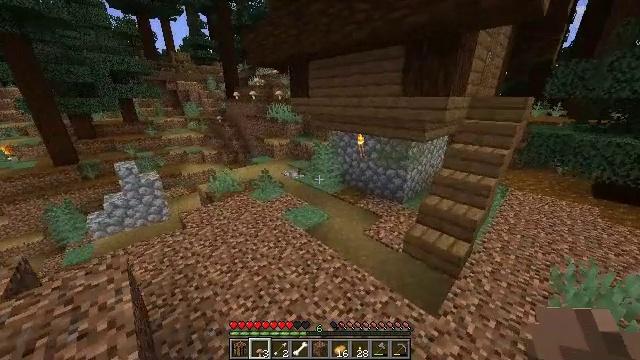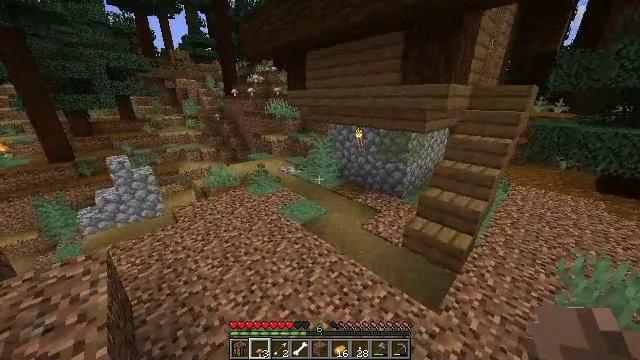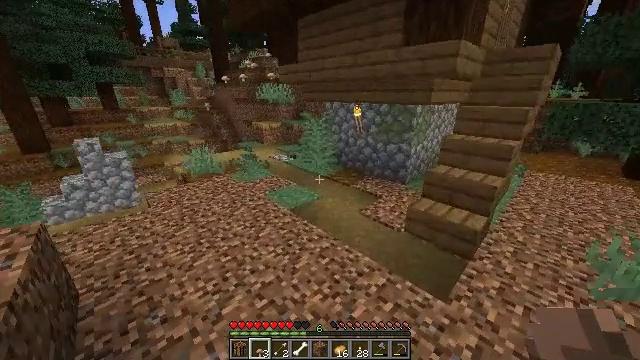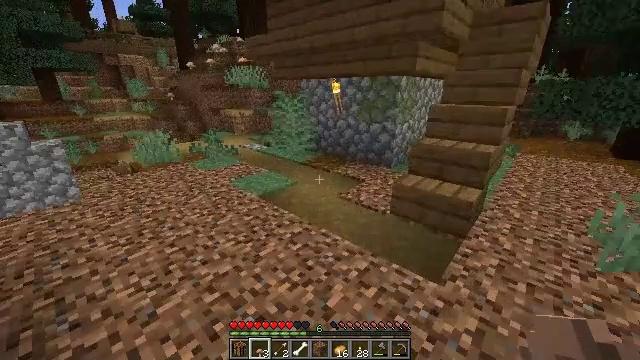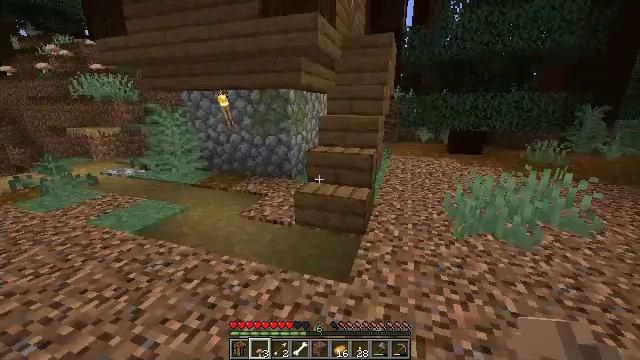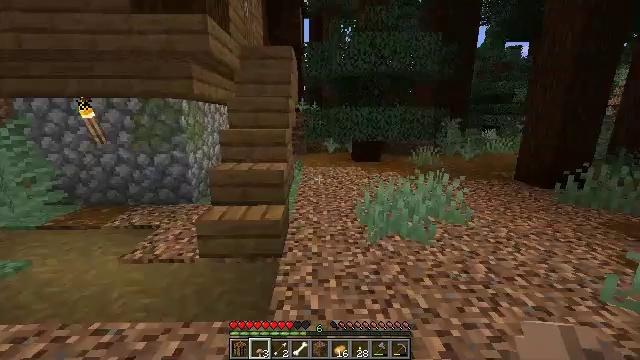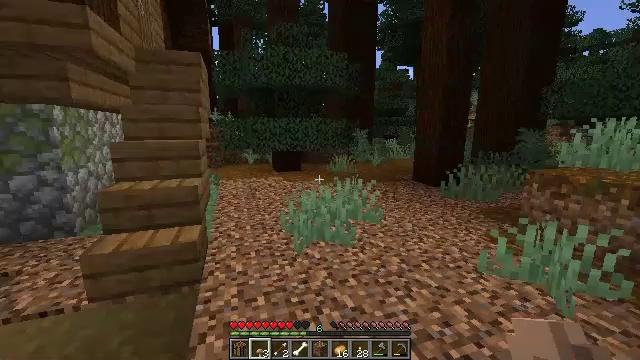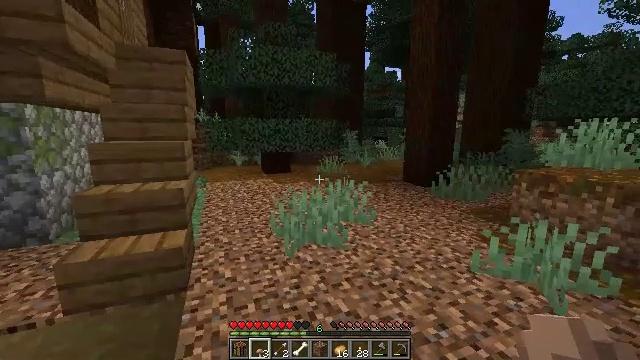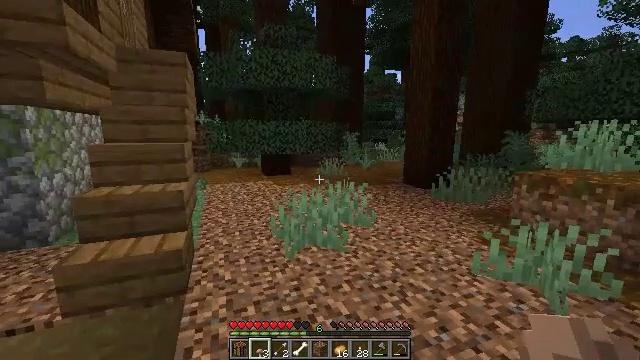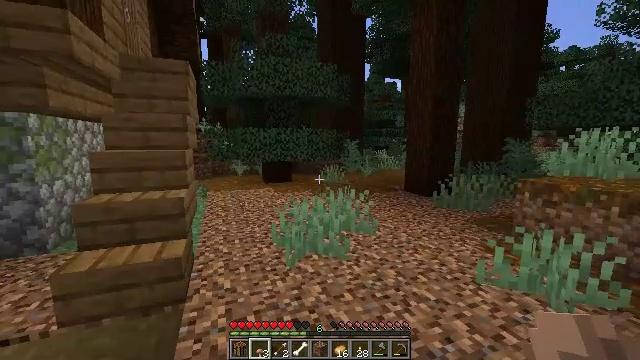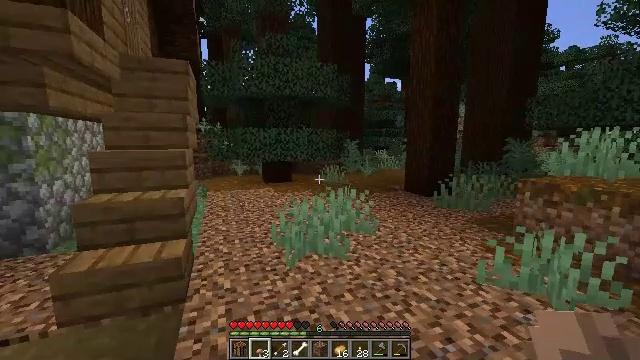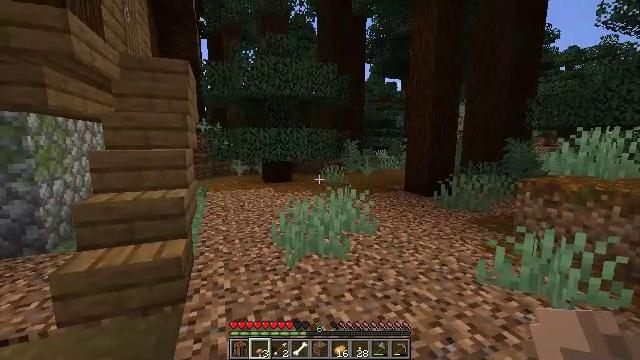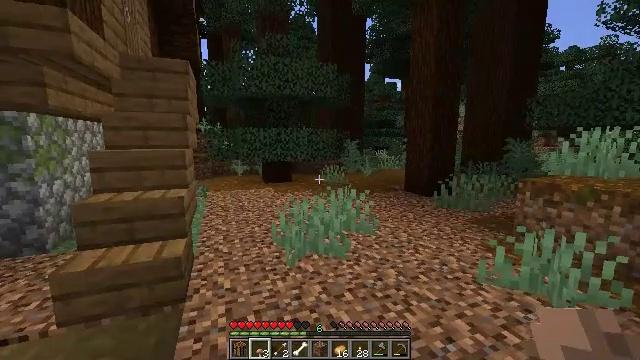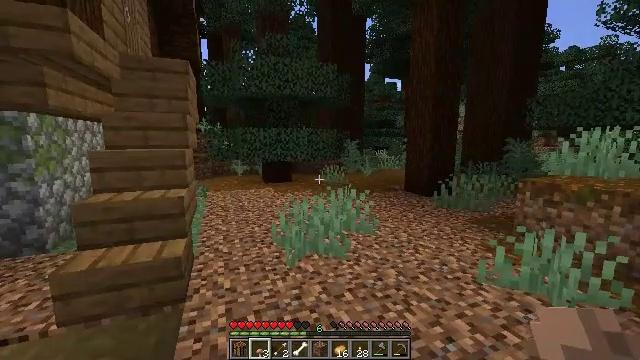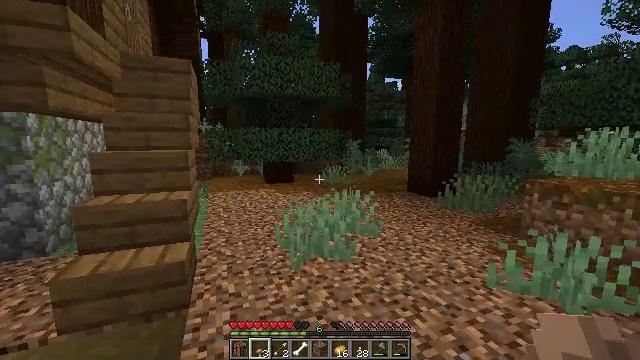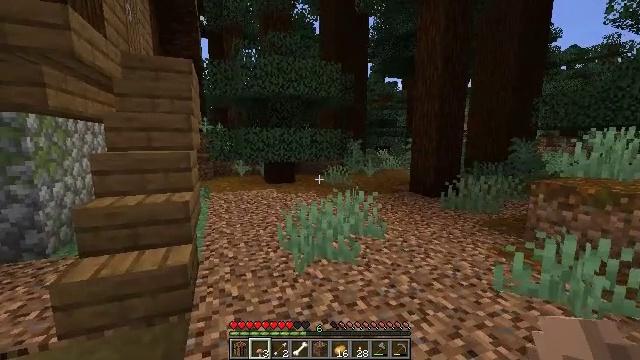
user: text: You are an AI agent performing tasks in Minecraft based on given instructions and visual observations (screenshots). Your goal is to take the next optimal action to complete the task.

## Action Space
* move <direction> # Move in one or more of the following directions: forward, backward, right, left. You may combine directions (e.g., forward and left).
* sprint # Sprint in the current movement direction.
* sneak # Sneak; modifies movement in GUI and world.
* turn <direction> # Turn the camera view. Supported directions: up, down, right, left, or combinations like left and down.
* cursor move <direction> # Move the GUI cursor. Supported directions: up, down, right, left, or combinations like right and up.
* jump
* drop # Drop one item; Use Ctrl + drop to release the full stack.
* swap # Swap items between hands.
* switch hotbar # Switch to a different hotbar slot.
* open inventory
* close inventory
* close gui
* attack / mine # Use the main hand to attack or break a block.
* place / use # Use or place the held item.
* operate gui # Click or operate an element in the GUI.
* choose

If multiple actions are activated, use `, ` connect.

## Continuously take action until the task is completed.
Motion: motion action
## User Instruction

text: Collect the red mushroom by attacking it.
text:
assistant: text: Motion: move right
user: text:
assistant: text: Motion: move right
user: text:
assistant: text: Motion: turn right
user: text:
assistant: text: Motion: turn right and up
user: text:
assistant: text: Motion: turn right and up
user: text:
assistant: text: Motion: turn right and up
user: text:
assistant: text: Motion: turn right
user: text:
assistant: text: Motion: no_op
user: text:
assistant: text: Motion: turn up
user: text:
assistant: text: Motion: no_op
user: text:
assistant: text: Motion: no_op
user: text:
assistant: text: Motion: no_op
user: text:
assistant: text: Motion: no_op
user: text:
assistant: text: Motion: move forward and move left
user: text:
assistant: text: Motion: move forward and move left
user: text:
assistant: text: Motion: move forward and move left
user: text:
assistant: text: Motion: move forward and move left
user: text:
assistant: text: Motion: move forward and move left
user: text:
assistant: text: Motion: move forward and move left
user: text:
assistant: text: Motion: no_op
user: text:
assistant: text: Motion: no_op
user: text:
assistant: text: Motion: turn right
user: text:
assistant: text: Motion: move forward, turn right and down
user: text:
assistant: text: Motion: move forward
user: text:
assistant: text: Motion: move forward
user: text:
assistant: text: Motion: move forward
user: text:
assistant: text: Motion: move forward
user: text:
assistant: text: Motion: move forward, sprint
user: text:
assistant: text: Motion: move forward, sprint
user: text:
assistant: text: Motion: move forward, sprint